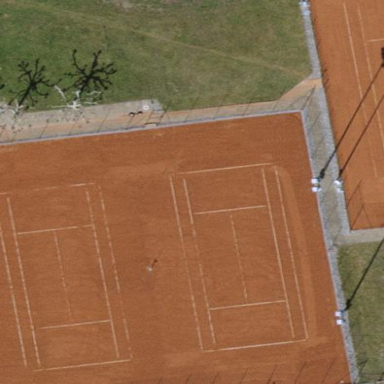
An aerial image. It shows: Tennis court on the leisure land pitch.